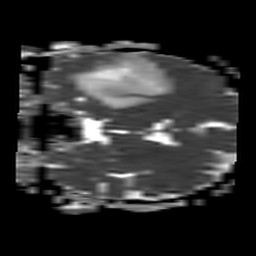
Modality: ADC
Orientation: coronal
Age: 43
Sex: male
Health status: ill
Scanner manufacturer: philips
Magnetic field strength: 3 T
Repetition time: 3.8 s
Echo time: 0.09 s